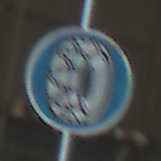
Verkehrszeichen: SchneekettenVorgeschrieben
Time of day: Midday
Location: Indoor (Urban)
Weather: NotSpecified
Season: NotSpecified
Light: Natural